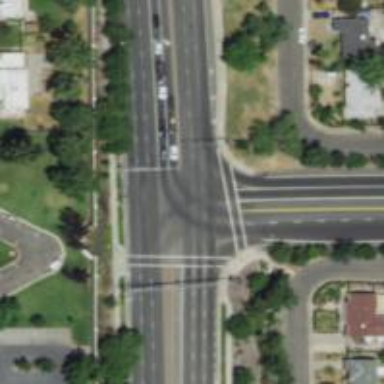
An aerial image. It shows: Crossing on the road.